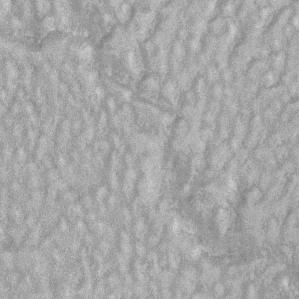
Label: frost